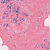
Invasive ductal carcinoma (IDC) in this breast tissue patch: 0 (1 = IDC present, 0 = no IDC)